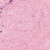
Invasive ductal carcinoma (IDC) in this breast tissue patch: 0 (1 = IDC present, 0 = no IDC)